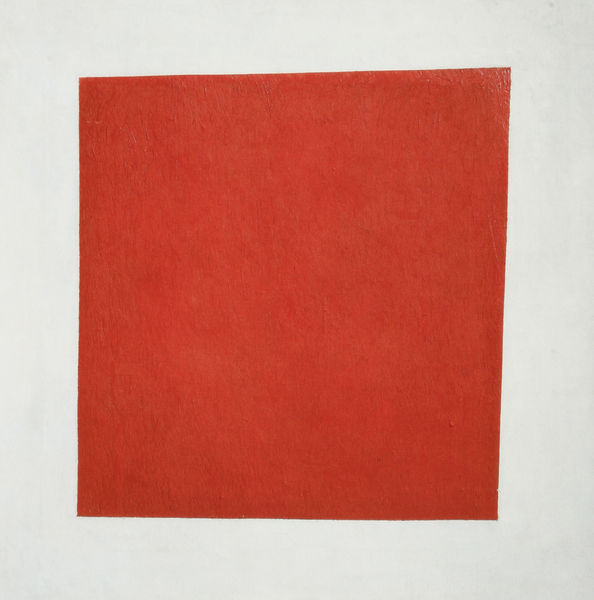
Titel: Rotes Quadrat. Malerischer Realismus einer Bäuerin in zwei Dimensionen
Künstler: Kazimir Malevich
Standort: St. Petersburg
Institution: Russisches Museum
Schlagwörter: gemälde, weiß, grün, fenster, hell, hintergrund, orange, schwarz, rot, expressionismus, malerei, wand, rahmen, bild, öl, feld, realismus, stoff, drei, innen, kontrast, ornage, japan, ecke, zwei, moderne, bäuerin, hart, russland, abstrakt, fläche, flächen, modern, farbe, klein, monochrom, linien, weis, rand, red, white, black, einfach, spitz, symmetrie, picture, tiefe, abstraktion, leuchten, foto, kante, wei, blut, eckig, rechteck, linie, oberfläche, symmetrisch, form, gross, plakat, leinwand, moder, kunst, farbauftrag, bauhaus, ecken, quadrate, geometrisch, rau, maserung, einfarbig, struktur, rechteckig, flat, frame, texture, emotionen, illusion, color, schief, kanten, ungegenständlich, geometrie, konzentrisch, lewitt, quadrat, viereck, installation, asymmetrie, moderne kunst, konstruktivismus, abstract, quadratisch, parallelen, unsymetrisch, rectangle, square, verortung, theorie, art, senkrechte, box, geometric, geometisch, contemporary, simple, trapez, fasern, verschoben, waagerechte, plain, modern art, border, geometry, malewitsch, suprematismus, abstrakte kunst, albers, ewiß, geomtrisch, hardedge, konstruktevismus, malerischer realismus, mondrian, aggression, bold, figurlos, shape, rrot, cube, yves klein, mount, blocks, negative space, framed, malewitch, korallrot, corners, minimalism, deco, rot weiß schwarz, red square, nicht parallel, weißform, squar, vold, quard, minimilist, lack of color, asymmetric, rechreck